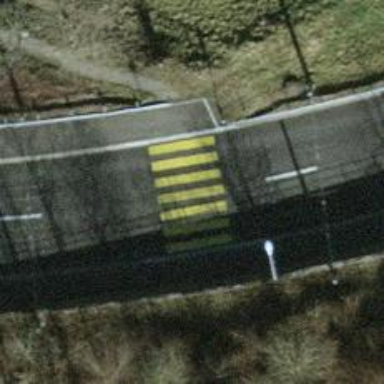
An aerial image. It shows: Marked asphalt footway with crossing markings.